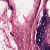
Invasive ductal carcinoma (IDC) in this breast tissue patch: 0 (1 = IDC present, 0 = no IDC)